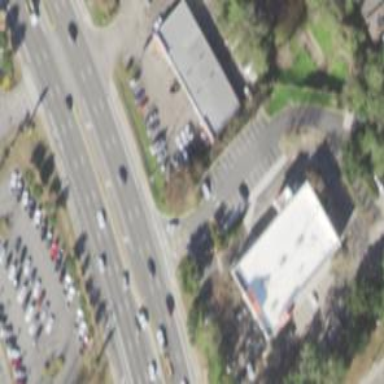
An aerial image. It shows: Commercial area containing car repair shop.